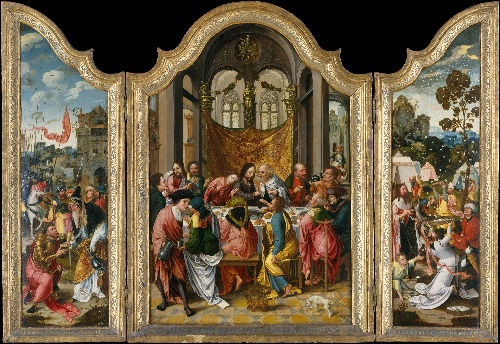
Title: The Last Supper
Artist: Netherlandish (Antwerp Mannerist) Painters
Artist bio: first quarter 16th century
Date: 1515–20
Object type: Painting, triptych
Classification: Paintings
Medium: Oil on wood
Dimensions: Overall, with shaped top and engaged frame: central panel 47 x 33 3/4 in. (119.4 x 85.7 cm); left wing 47 x 16 7/8 in. (119.4 x 42.9 cm); right wing 47 1/8 x 17 in. (119.7 x 43.2 cm)
Department: European Paintings
Credit line: Gift of J. Pierpont Morgan, 1917
Accession year: 1917
Repository: Metropolitan Museum of Art, New York, NY
Tags: Last Supper|Tents|Dogs|Apostles|Christ|Dining